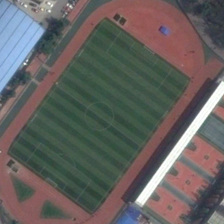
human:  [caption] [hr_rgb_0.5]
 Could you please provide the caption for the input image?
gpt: four basketball fields are near a playground .

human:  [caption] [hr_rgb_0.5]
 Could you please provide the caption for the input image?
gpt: four basketball fields are near a playground .

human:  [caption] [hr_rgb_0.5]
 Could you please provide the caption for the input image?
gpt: four basketball fields are near a playground .

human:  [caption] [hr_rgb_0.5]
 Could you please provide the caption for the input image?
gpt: four basketball fields are near a playground .

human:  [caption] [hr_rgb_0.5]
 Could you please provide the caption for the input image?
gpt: four basketball fields are near a playground .